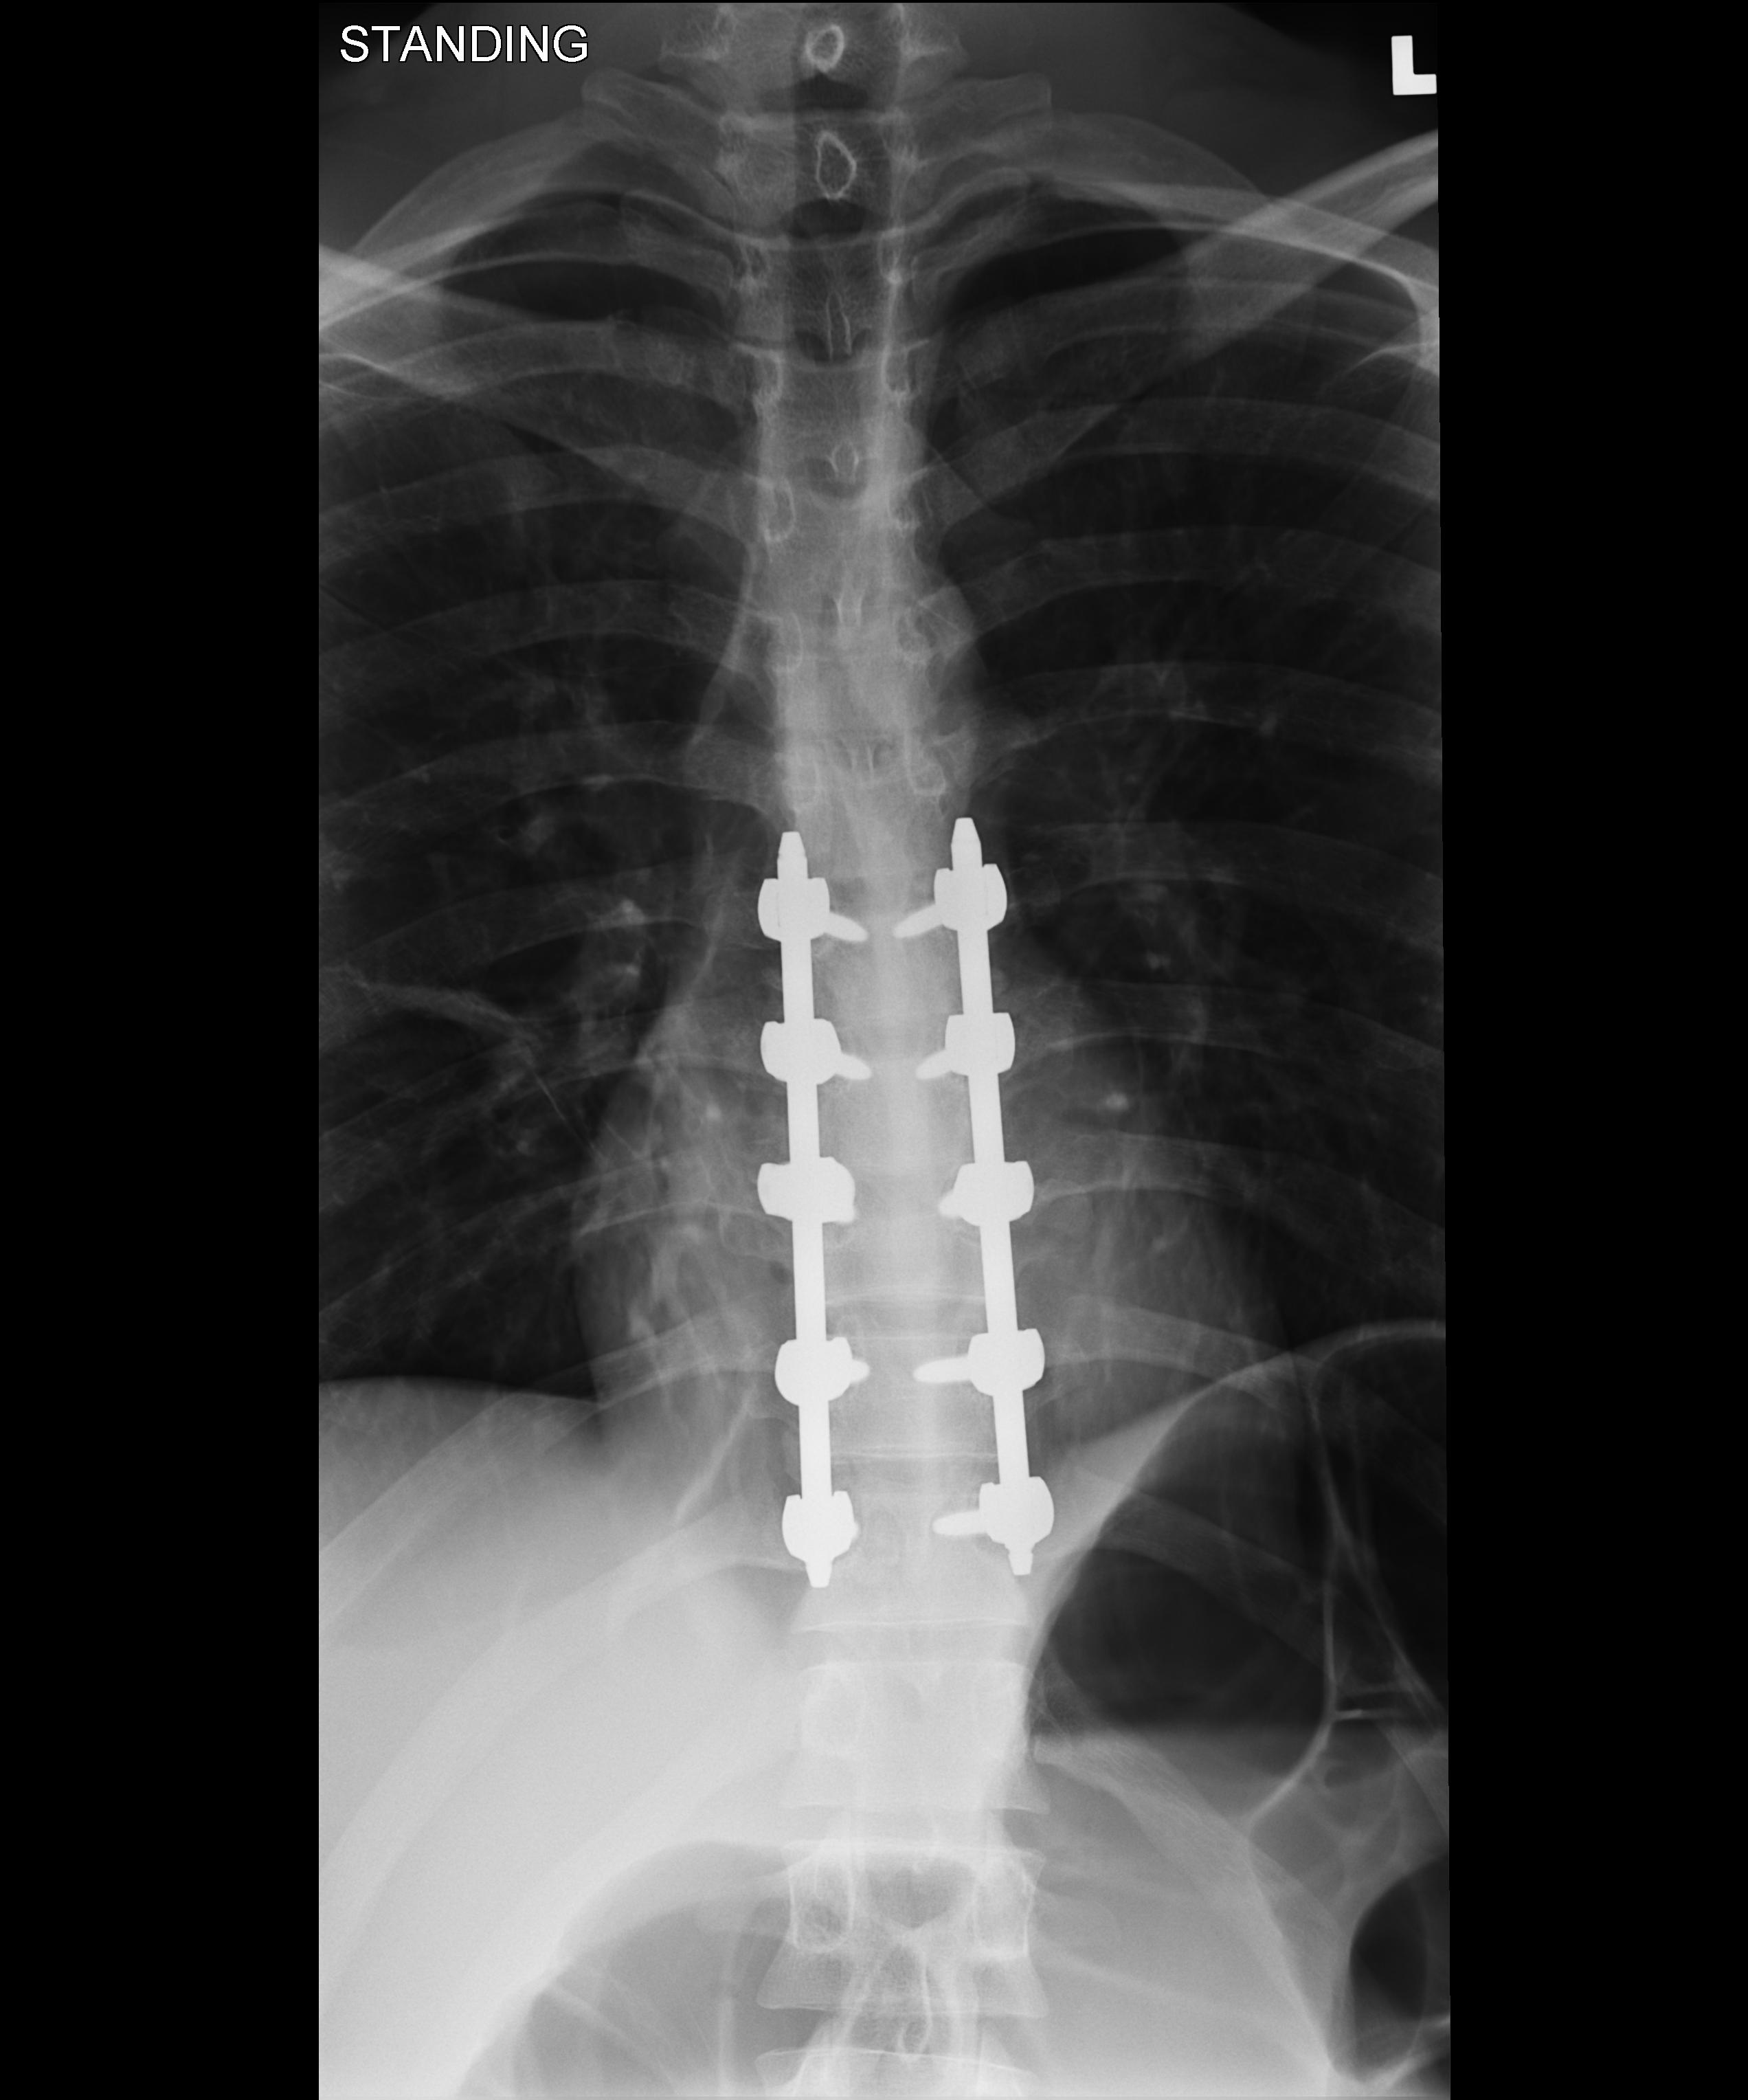
View: AP
Implant manufacturer: medtronic solera